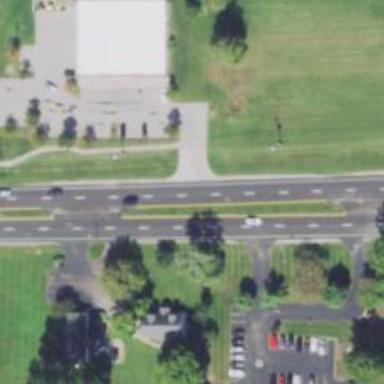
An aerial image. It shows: Primary road with asphalt surface.